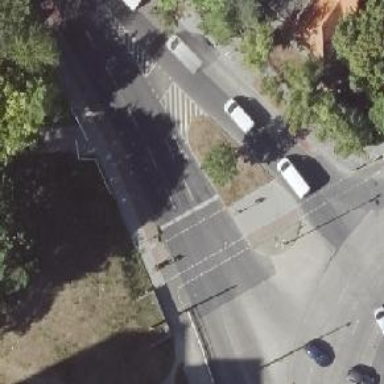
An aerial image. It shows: Footway crossing with traffic signals and island in the middle.